Question: I'm using the UIPageViewController in my storyboard and I want to create a bar on the bottom of the screen with a label on it. So something like the navigation bar, this always stays there when you switch pages from the UIPageViewController. However on my storyboard I cannot drop a view or label on the PageViewController, how can I achieve this?
Example:

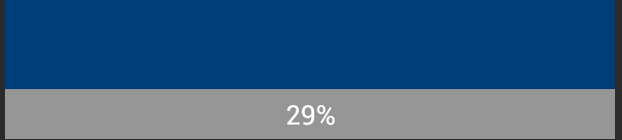
Answer: Embed the PageViewController in a container which is added on another View controller. This image will explain it better.

Once that is done you can add the custom view as a subview over it.